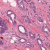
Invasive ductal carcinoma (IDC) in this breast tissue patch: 1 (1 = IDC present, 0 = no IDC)